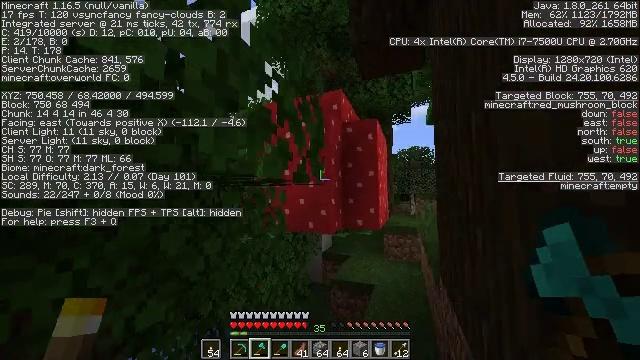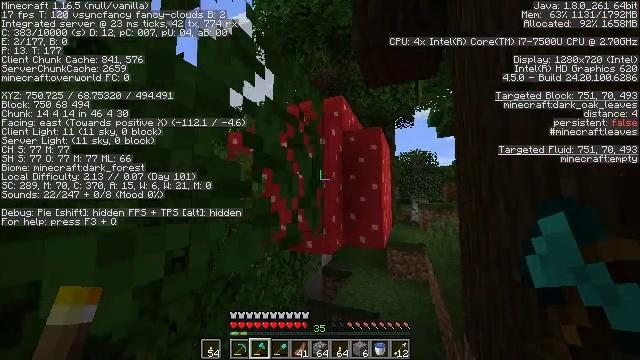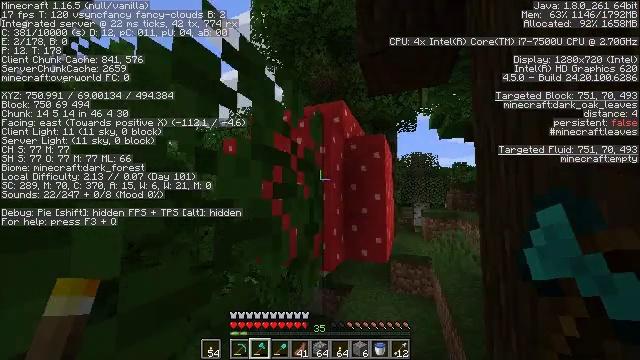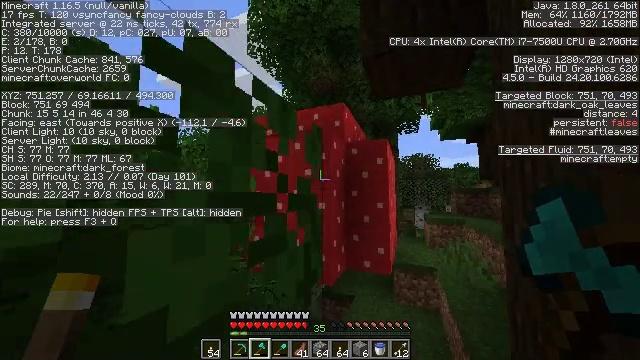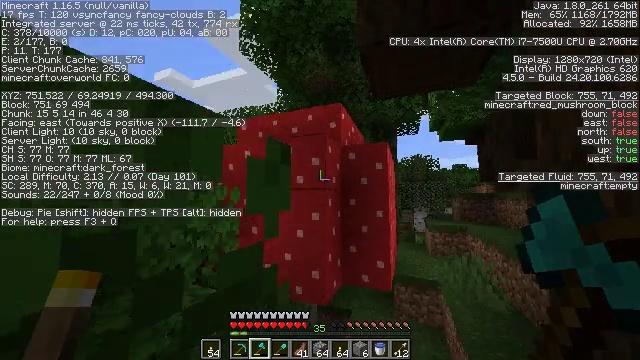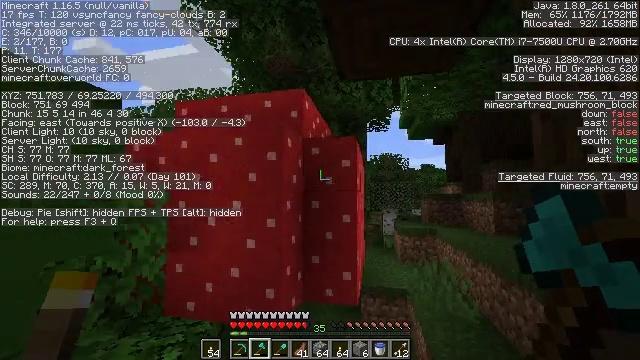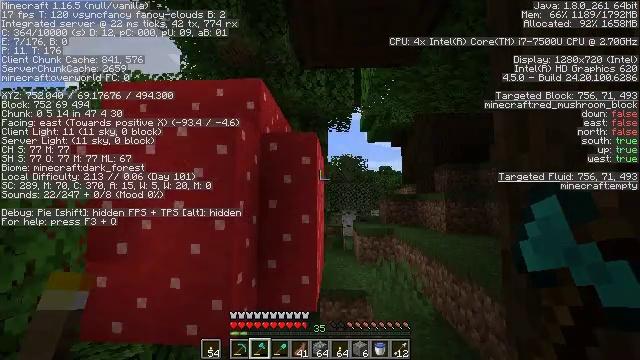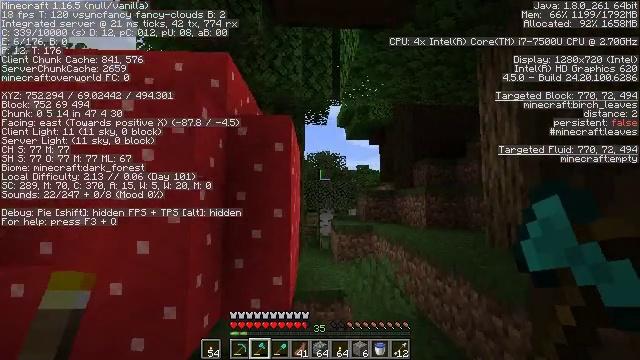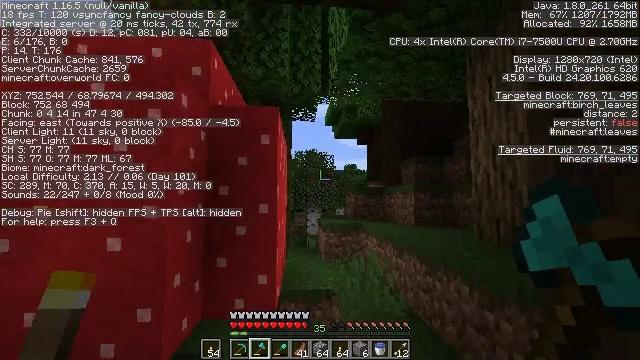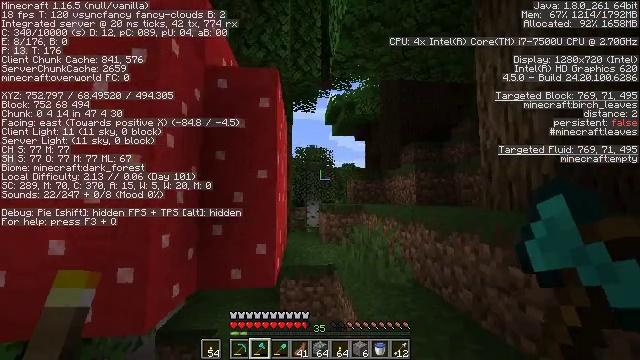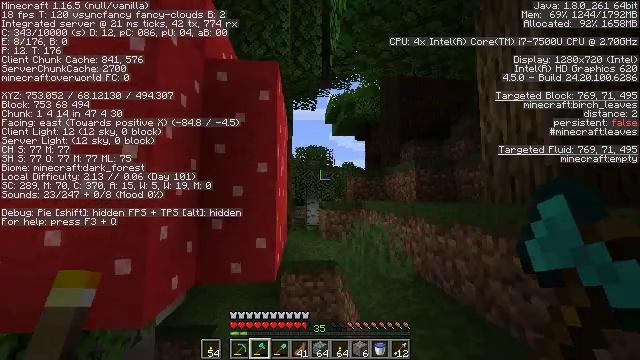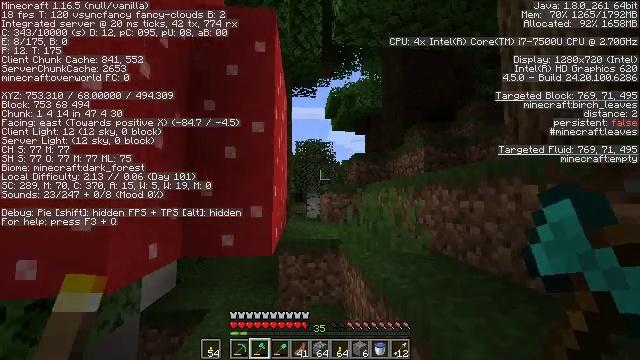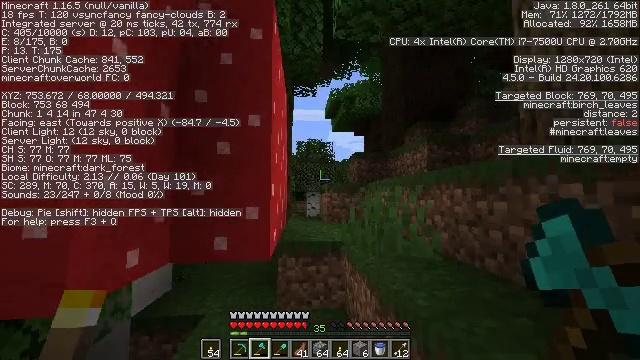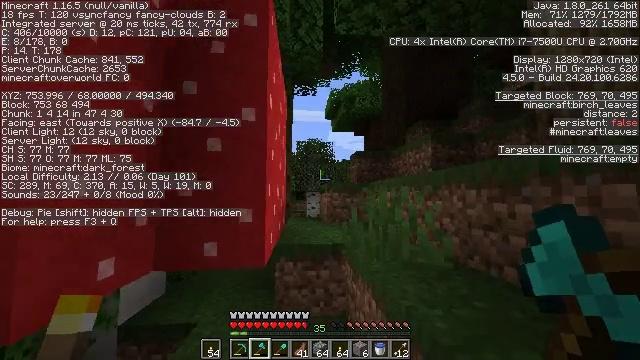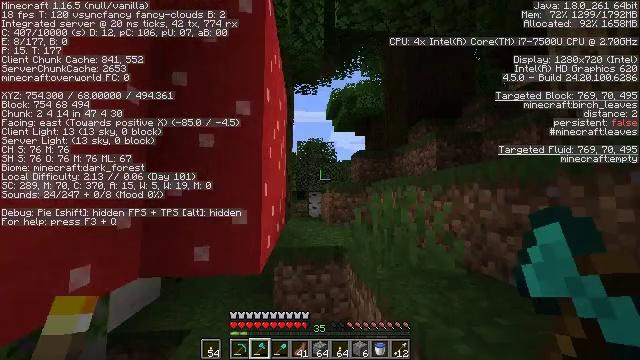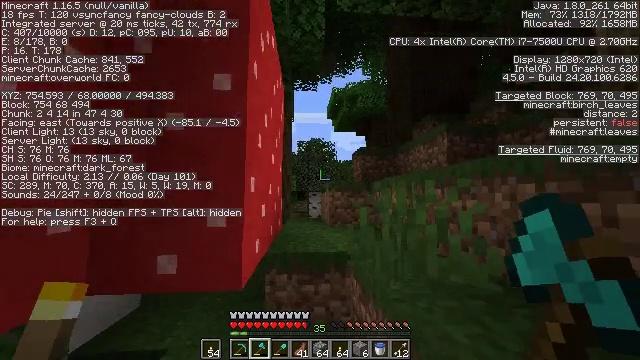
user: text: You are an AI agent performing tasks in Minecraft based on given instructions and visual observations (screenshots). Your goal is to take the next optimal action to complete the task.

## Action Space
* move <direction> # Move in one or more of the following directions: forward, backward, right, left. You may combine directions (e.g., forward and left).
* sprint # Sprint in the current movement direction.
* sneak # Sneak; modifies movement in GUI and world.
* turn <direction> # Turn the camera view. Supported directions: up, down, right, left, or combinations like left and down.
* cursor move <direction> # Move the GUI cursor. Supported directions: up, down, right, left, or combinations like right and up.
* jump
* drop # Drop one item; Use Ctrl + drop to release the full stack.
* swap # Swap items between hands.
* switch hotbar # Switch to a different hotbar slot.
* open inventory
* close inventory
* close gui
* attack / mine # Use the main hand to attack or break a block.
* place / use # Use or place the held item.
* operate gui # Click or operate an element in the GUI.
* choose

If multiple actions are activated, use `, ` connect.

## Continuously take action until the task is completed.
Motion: motion action
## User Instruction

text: Collect some oak leaves.
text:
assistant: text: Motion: move forward, sprint, jump
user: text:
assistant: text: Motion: move forward, sprint, jump
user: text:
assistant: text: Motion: move forward, sprint, jump
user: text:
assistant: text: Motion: move forward, sprint, jump
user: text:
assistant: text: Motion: move forward, sprint, turn right
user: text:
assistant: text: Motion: move forward, sprint, turn right
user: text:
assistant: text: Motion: move forward, sprint, turn right
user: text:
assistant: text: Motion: move forward, sprint, turn right
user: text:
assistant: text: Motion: move forward, sprint
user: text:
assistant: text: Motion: move forward, sprint
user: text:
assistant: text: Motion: move forward, sprint
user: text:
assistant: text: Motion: move forward, sprint
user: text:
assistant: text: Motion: move forward, sprint
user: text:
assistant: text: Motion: move forward, sprint
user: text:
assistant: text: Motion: move forward, sprint
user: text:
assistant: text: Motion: move forward, sprint
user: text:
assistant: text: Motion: move forward, sprint
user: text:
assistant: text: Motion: move forward, sprint
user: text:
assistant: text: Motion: move forward, sprint
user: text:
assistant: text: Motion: move forward, sprint
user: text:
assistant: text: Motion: move forward, sprint, jump
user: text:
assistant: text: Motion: move forward, sprint, jump
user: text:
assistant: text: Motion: move forward, sprint, jump
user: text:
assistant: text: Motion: move forward, sprint, jump
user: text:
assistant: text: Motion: move forward, sprint
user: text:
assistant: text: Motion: move forward, sprint
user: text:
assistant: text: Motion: move forward, sprint, turn left
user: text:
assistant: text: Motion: move forward, sprint, turn left
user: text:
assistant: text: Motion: move forward, sprint
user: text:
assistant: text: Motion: move forward, sprint